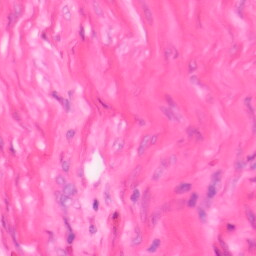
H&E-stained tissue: Colon